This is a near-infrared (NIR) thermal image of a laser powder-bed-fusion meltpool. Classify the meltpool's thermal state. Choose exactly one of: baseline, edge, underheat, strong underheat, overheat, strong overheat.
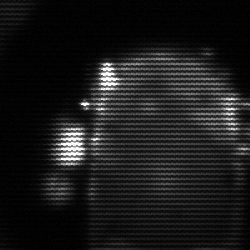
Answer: baseline